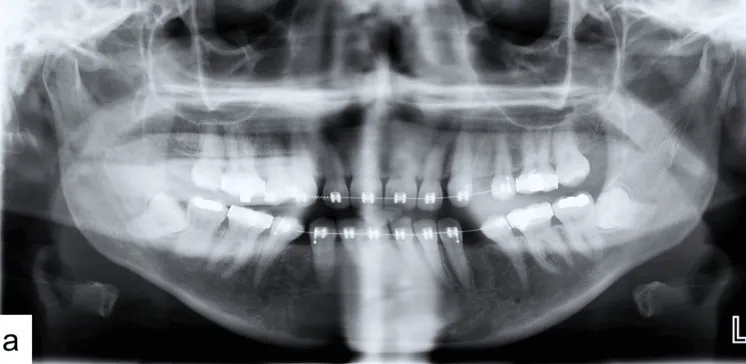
Preoperative orthopantomogram (OPG) showing extracted maxillary third molars (18, and ,28), and ,impacted mandibular third molars (38, and ,48).
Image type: radiology (x_ray)